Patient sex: M
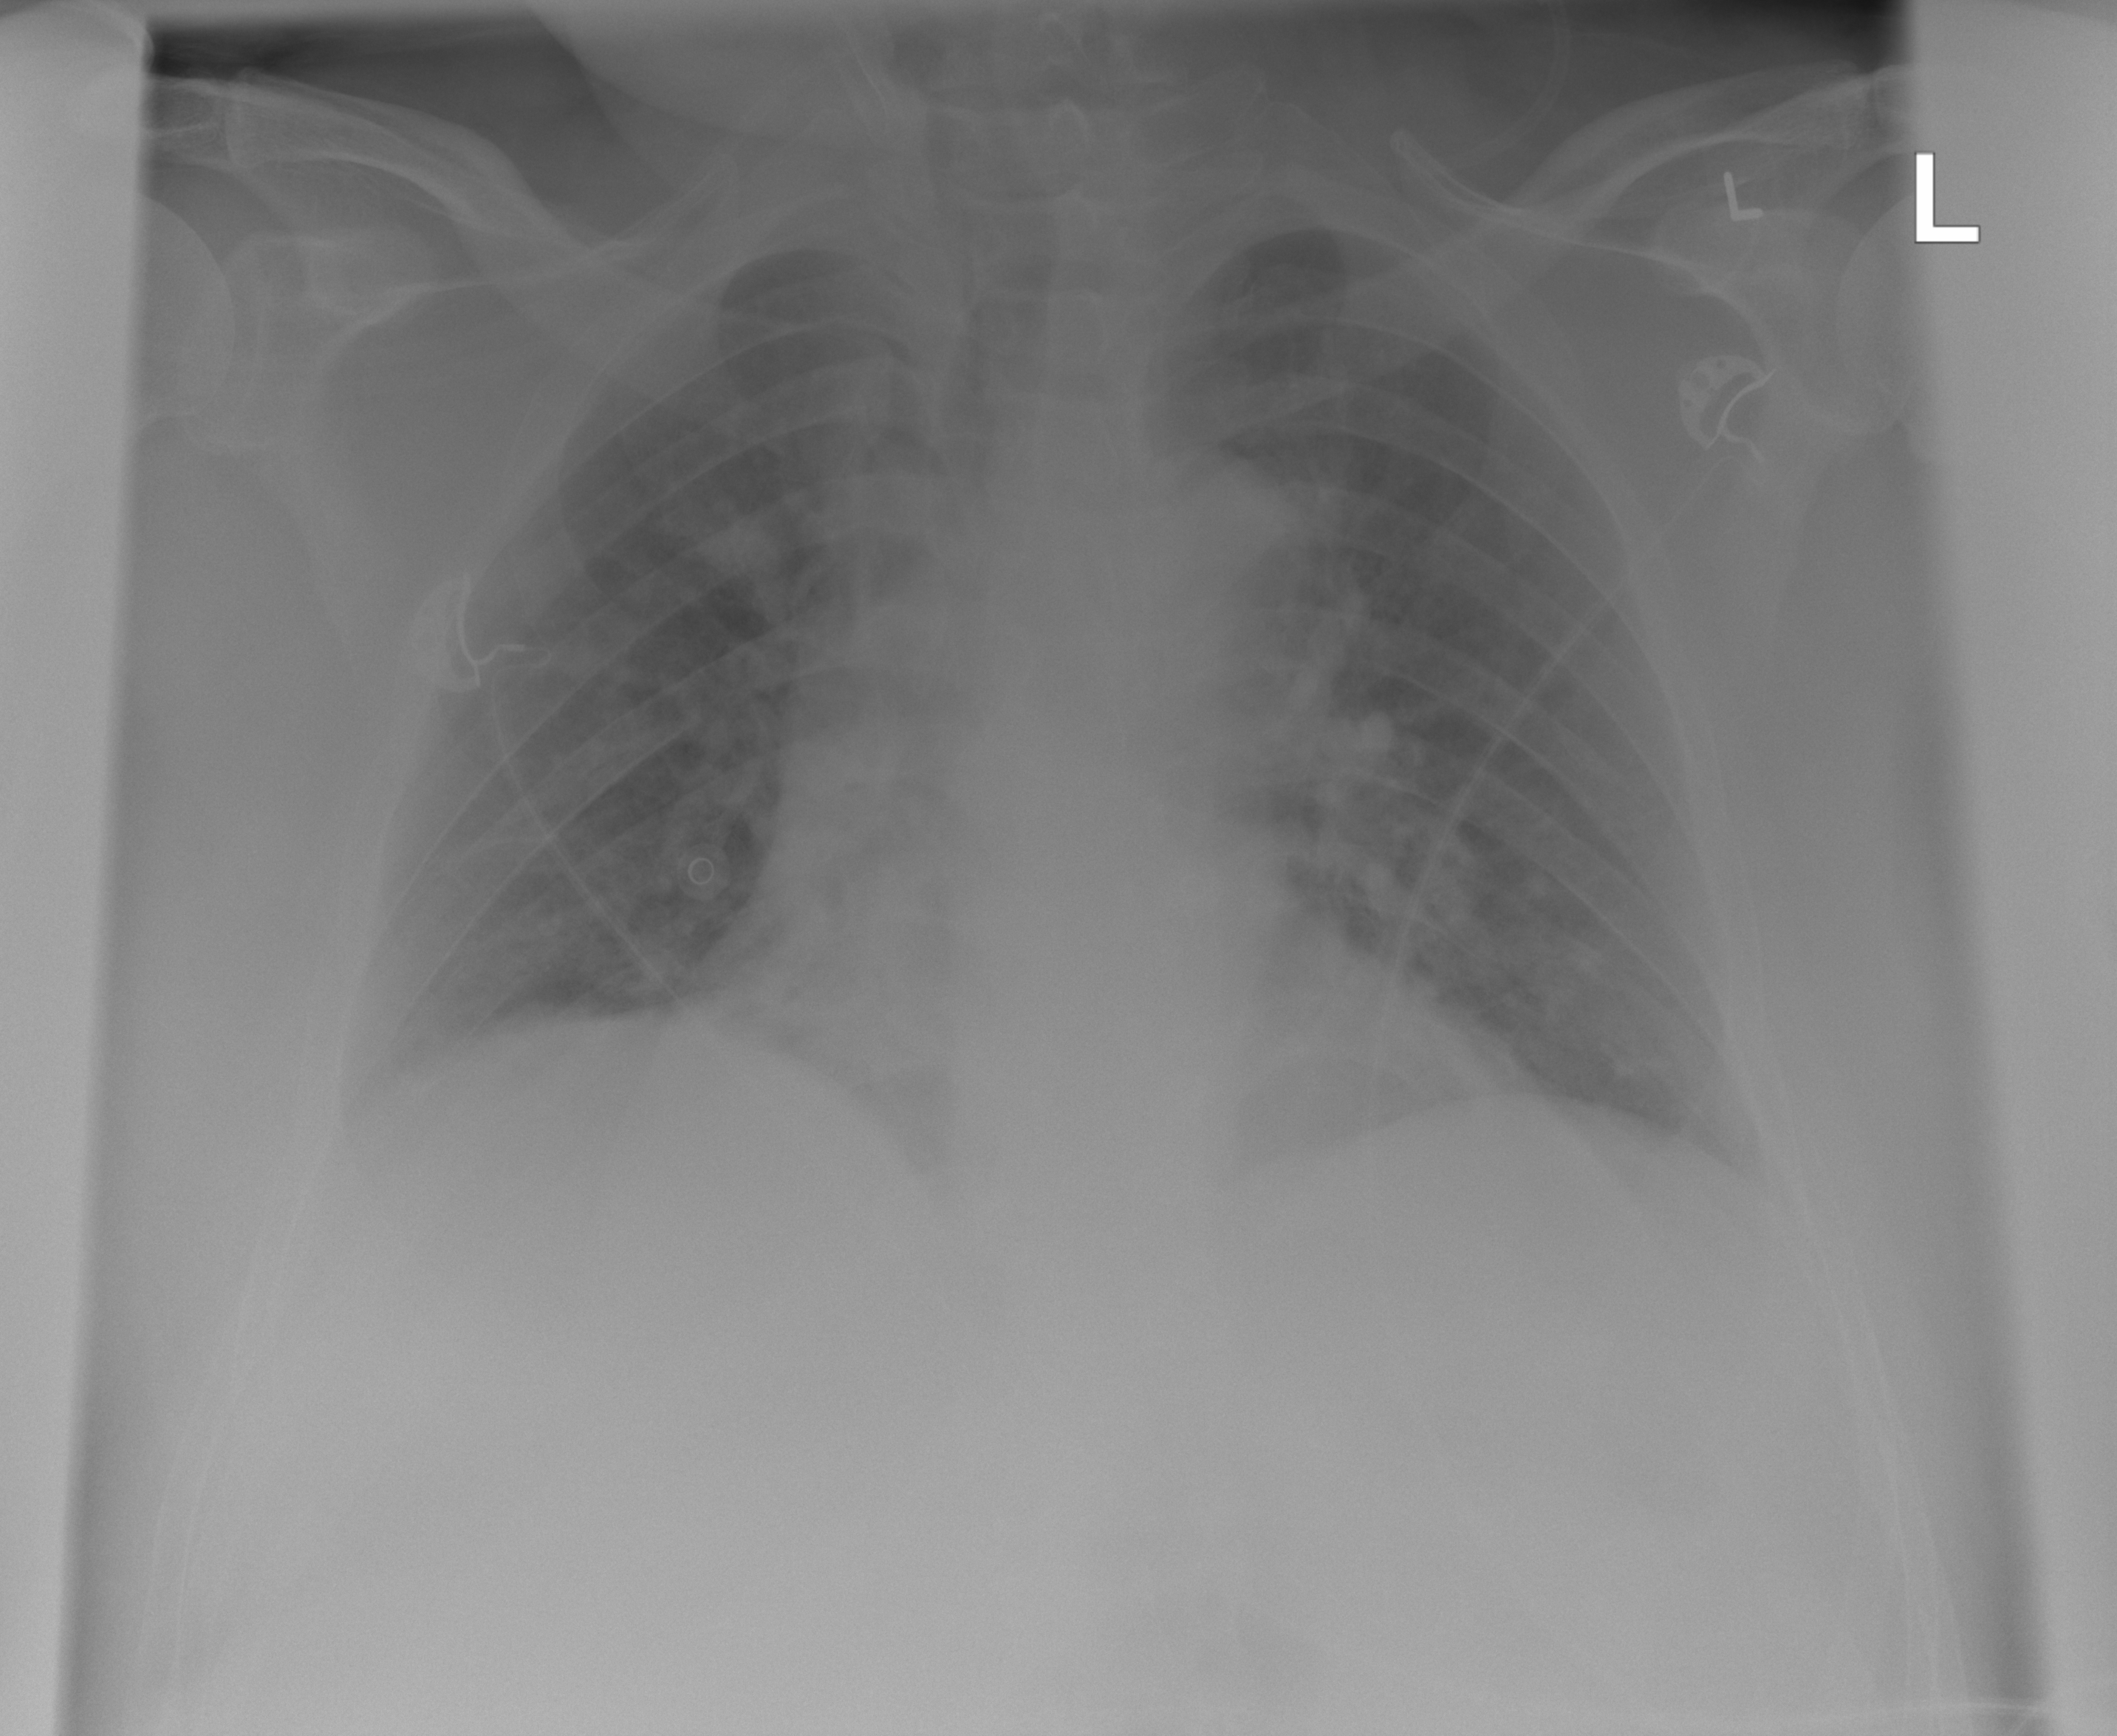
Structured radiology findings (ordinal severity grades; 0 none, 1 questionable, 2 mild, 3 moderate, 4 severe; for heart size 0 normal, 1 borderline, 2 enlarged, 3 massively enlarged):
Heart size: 2
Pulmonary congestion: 2
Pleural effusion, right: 1
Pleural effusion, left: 0
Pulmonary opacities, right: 1
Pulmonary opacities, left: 1
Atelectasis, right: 1
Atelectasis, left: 0